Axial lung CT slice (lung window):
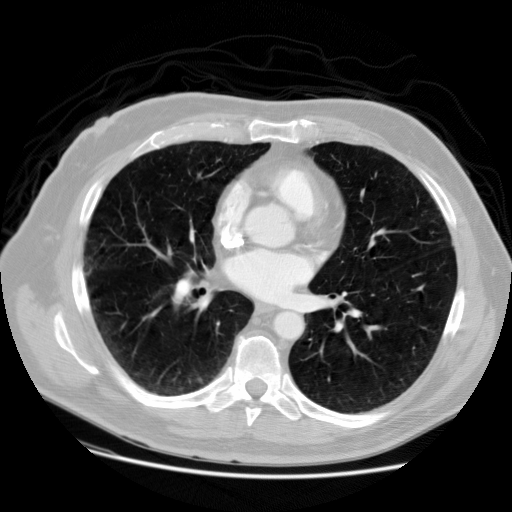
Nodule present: no